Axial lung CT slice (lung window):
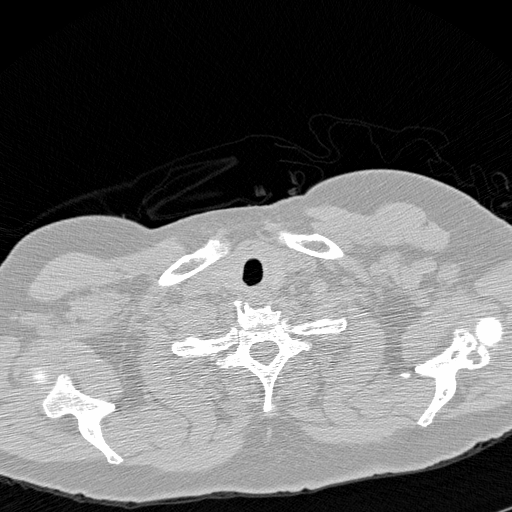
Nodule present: no